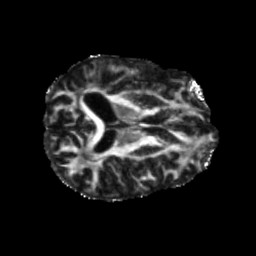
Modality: FA
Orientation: axial
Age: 42
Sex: male
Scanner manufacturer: siemens
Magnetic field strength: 3 T
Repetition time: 5.25 s
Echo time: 0.08 s